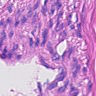
Metastatic tissue present: yes